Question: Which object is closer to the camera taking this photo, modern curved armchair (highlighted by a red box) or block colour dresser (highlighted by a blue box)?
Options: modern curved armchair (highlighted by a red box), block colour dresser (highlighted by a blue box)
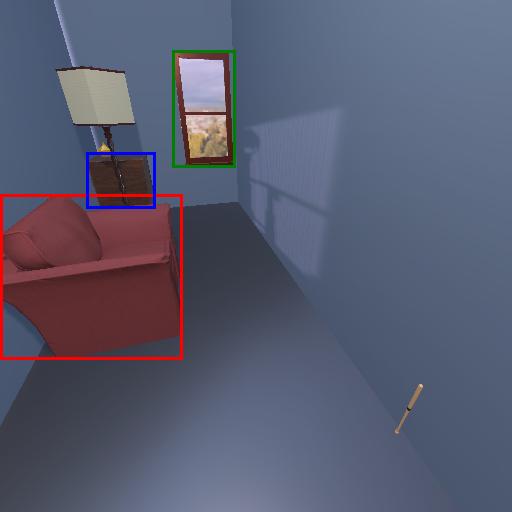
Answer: modern curved armchair (highlighted by a red box)